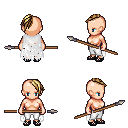
a pixel art fantasy rpg character, female body template, human, light skin, white tattered cape, white pants, blonde long mohawk hairstyle, ghillies, spear, four views (front, back, left, right), 2x2 character sprite sheet, small pixel art, hard edges, no anti-aliasing